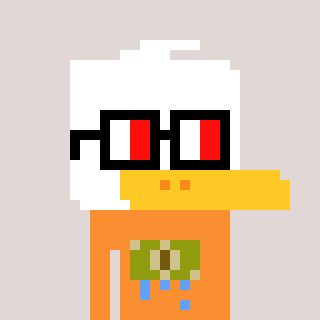
a pixel art character with square glasses with black frames and red eyes, a duck-shaped head and a orange-colored body on a warm background